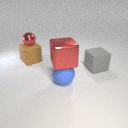
small red metal sphere behind large red metal cube